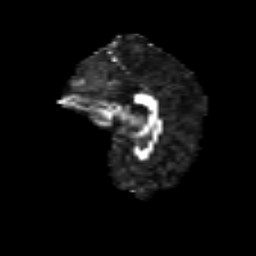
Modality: FA
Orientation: sagittal
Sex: female
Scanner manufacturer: siemens
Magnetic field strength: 3 T
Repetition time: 5 s
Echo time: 0.071 s